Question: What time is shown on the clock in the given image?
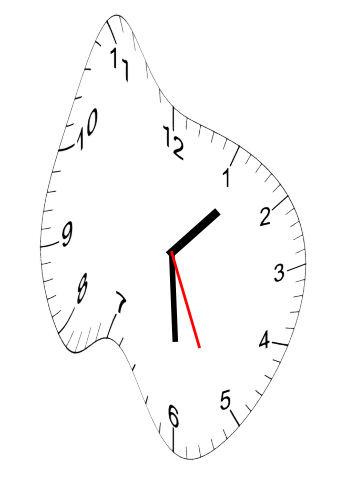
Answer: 01:29:26